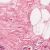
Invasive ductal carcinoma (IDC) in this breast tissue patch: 0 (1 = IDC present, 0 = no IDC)